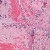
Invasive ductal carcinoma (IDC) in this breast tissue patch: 0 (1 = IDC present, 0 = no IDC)